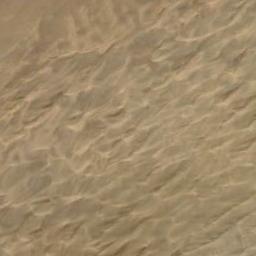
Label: desert